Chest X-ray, PA view. Patient: 51 years old, sex F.
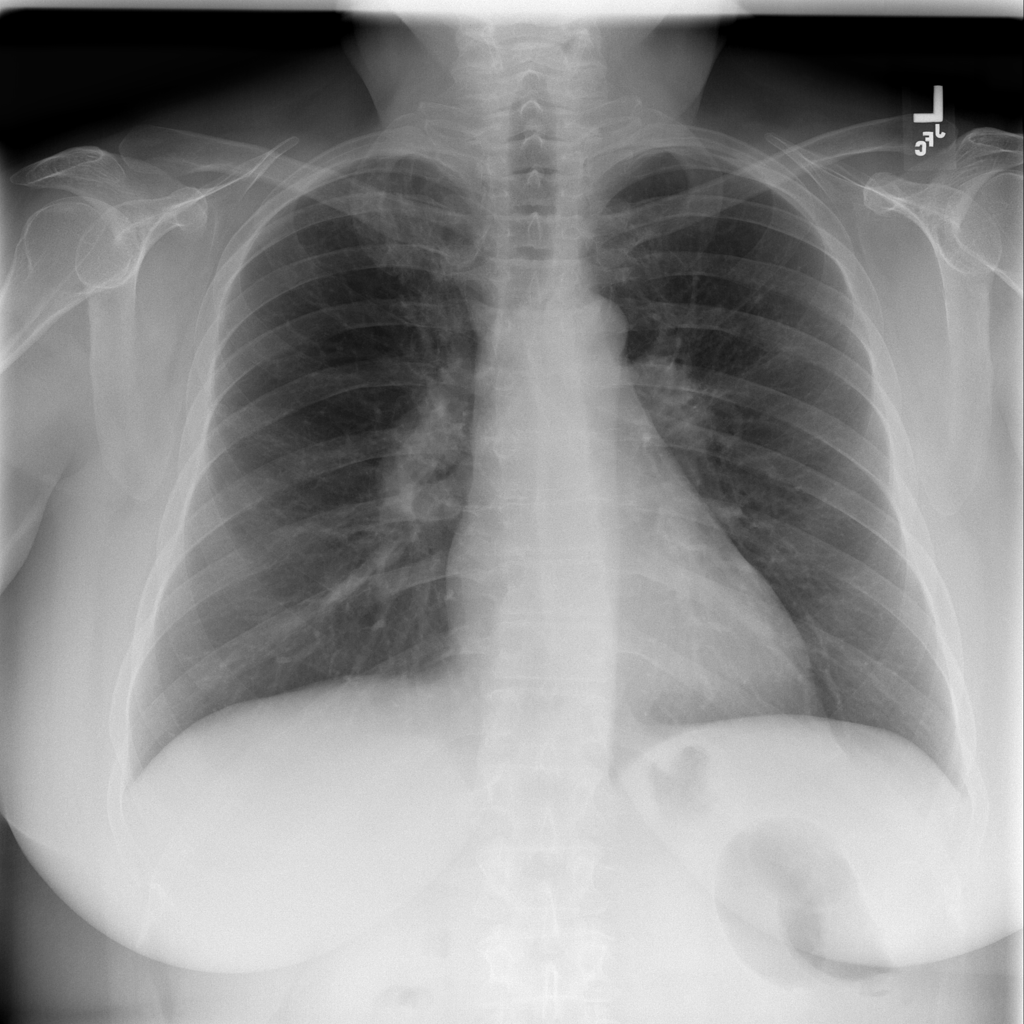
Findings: No Finding